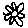
Label: flower